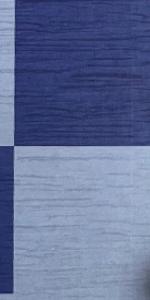
Label: Empty